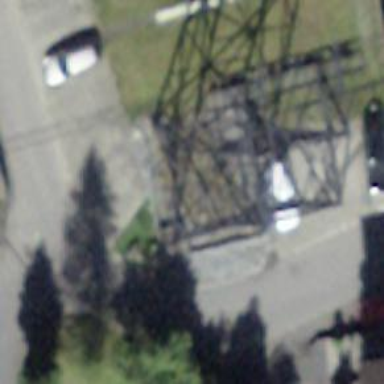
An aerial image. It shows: Pylon used for aerialway.